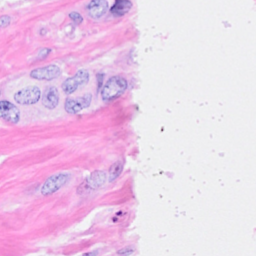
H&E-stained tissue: Breast